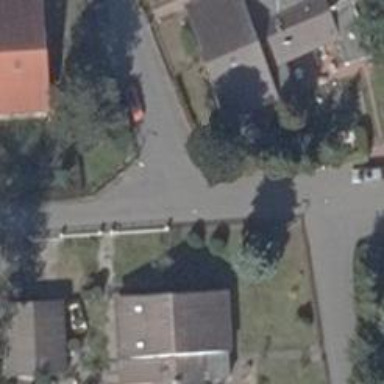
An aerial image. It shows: Smooth asphalt road in residential area.